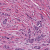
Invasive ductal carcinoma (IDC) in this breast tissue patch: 1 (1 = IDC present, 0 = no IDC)